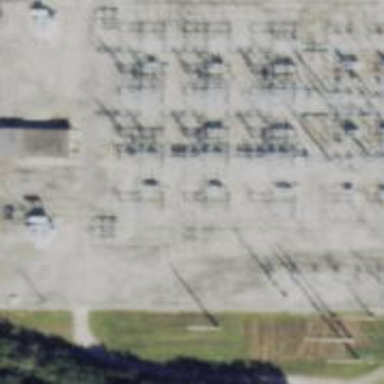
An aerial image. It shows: Switch for power supply.